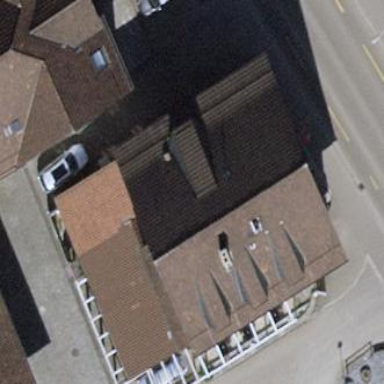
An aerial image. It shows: Hotel building.